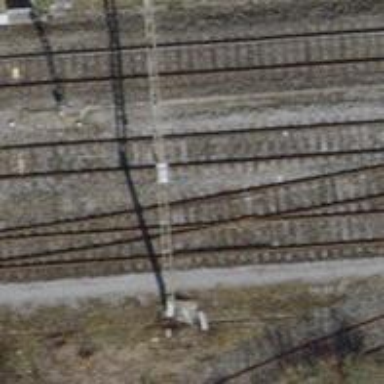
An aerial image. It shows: Single-track railway yard.